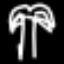
Label: palm tree